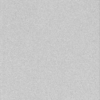
Label: dusty